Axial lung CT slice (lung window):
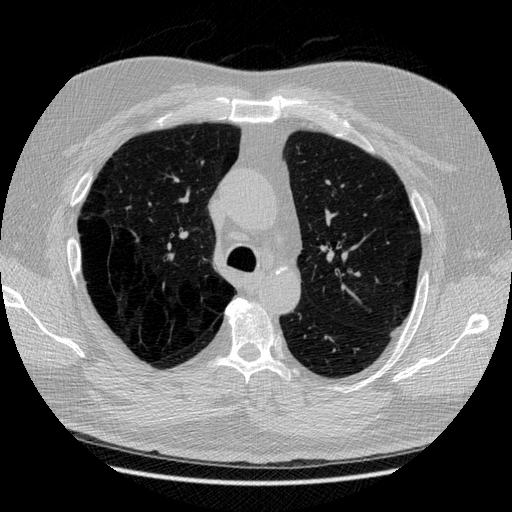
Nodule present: no